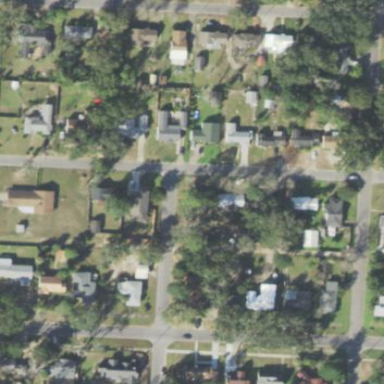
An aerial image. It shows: Residential area consisting of single-family homes.